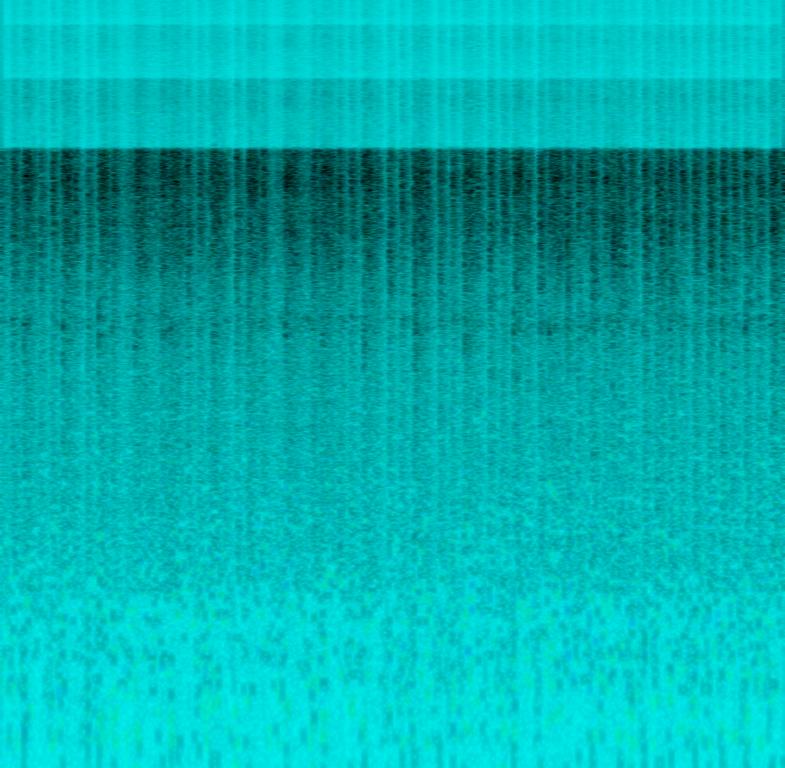
Someone is skillfully playing maracas playing different rhythms in the same tempo so they blend together. The audio-quality is poor.